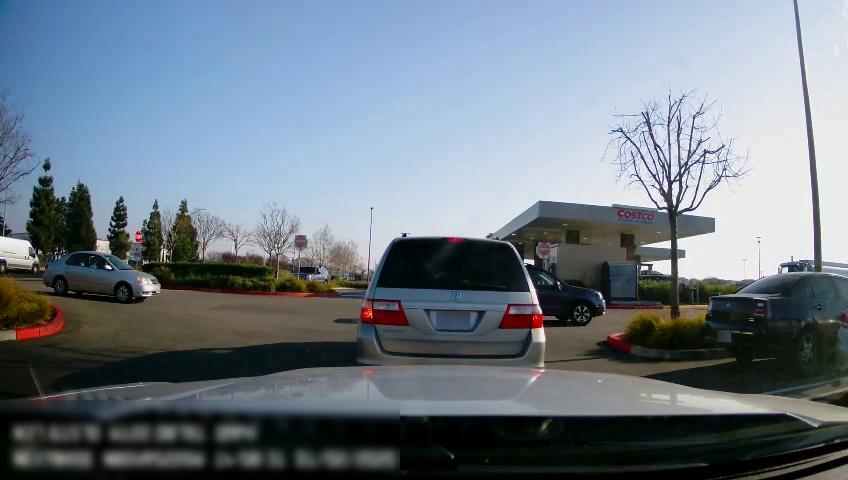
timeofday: Day
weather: Sunny
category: Drivable Space
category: Drivable Space
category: Vehicles | Truck
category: Vehicles | Car
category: Vehicles | Car
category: Vehicles | SUV
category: Vehicles | SUV
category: Vehicles | Car
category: Vehicles | Van
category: Vehicles | SUV
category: Traffic | Signs
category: Traffic | Signs